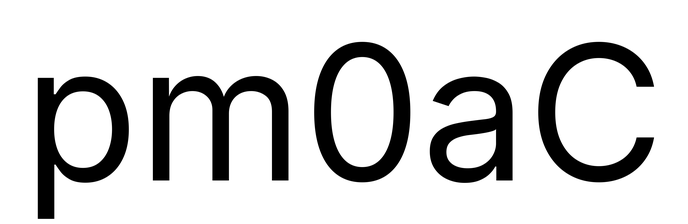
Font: Inter_Regular